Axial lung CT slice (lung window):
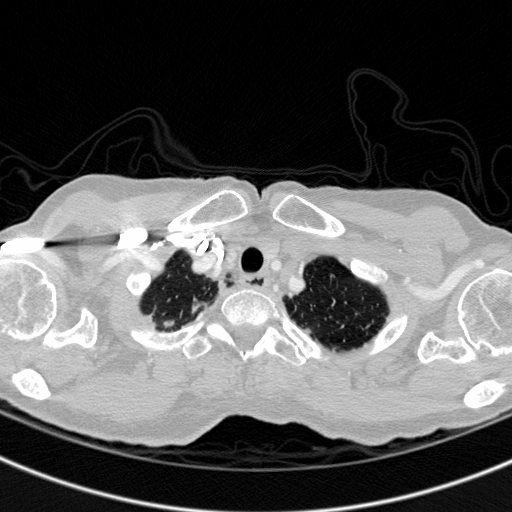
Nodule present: no